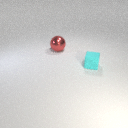
small cyan rubber cube in front of large red metal sphere